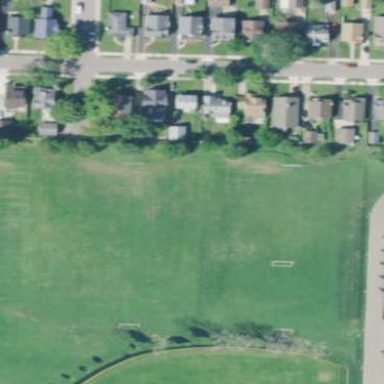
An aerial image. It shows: Soccer pitch for leisureland activities.